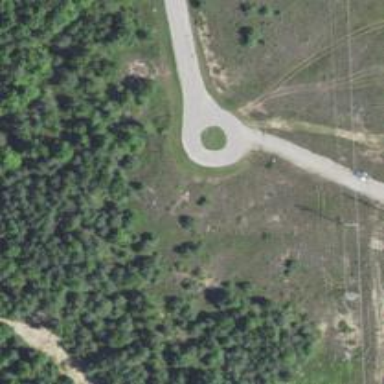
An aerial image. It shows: Turning loop on the road.